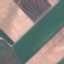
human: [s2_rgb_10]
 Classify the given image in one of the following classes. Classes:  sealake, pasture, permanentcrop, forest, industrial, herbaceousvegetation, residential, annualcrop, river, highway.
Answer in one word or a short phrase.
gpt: AnnualCrop